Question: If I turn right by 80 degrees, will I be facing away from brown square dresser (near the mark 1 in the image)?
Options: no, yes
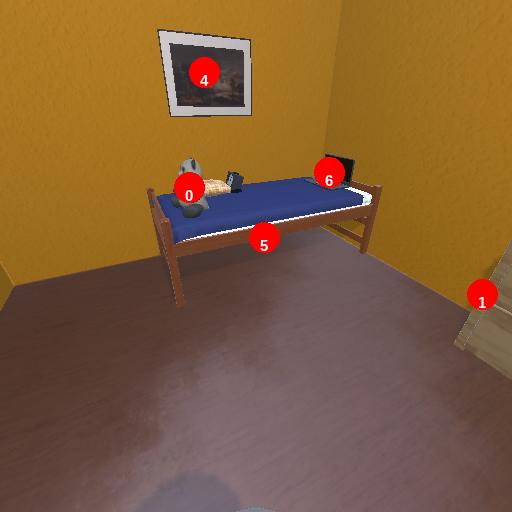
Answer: no